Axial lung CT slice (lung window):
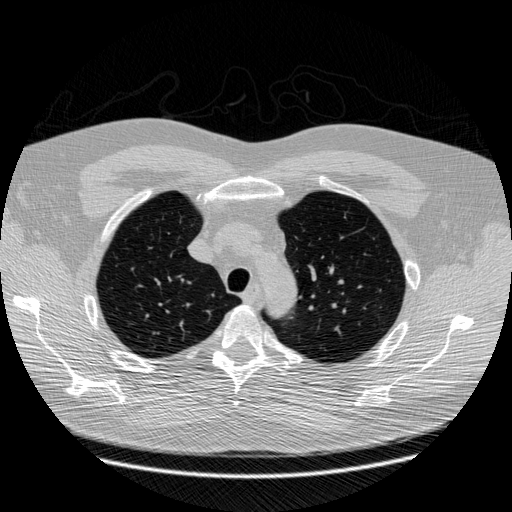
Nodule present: no